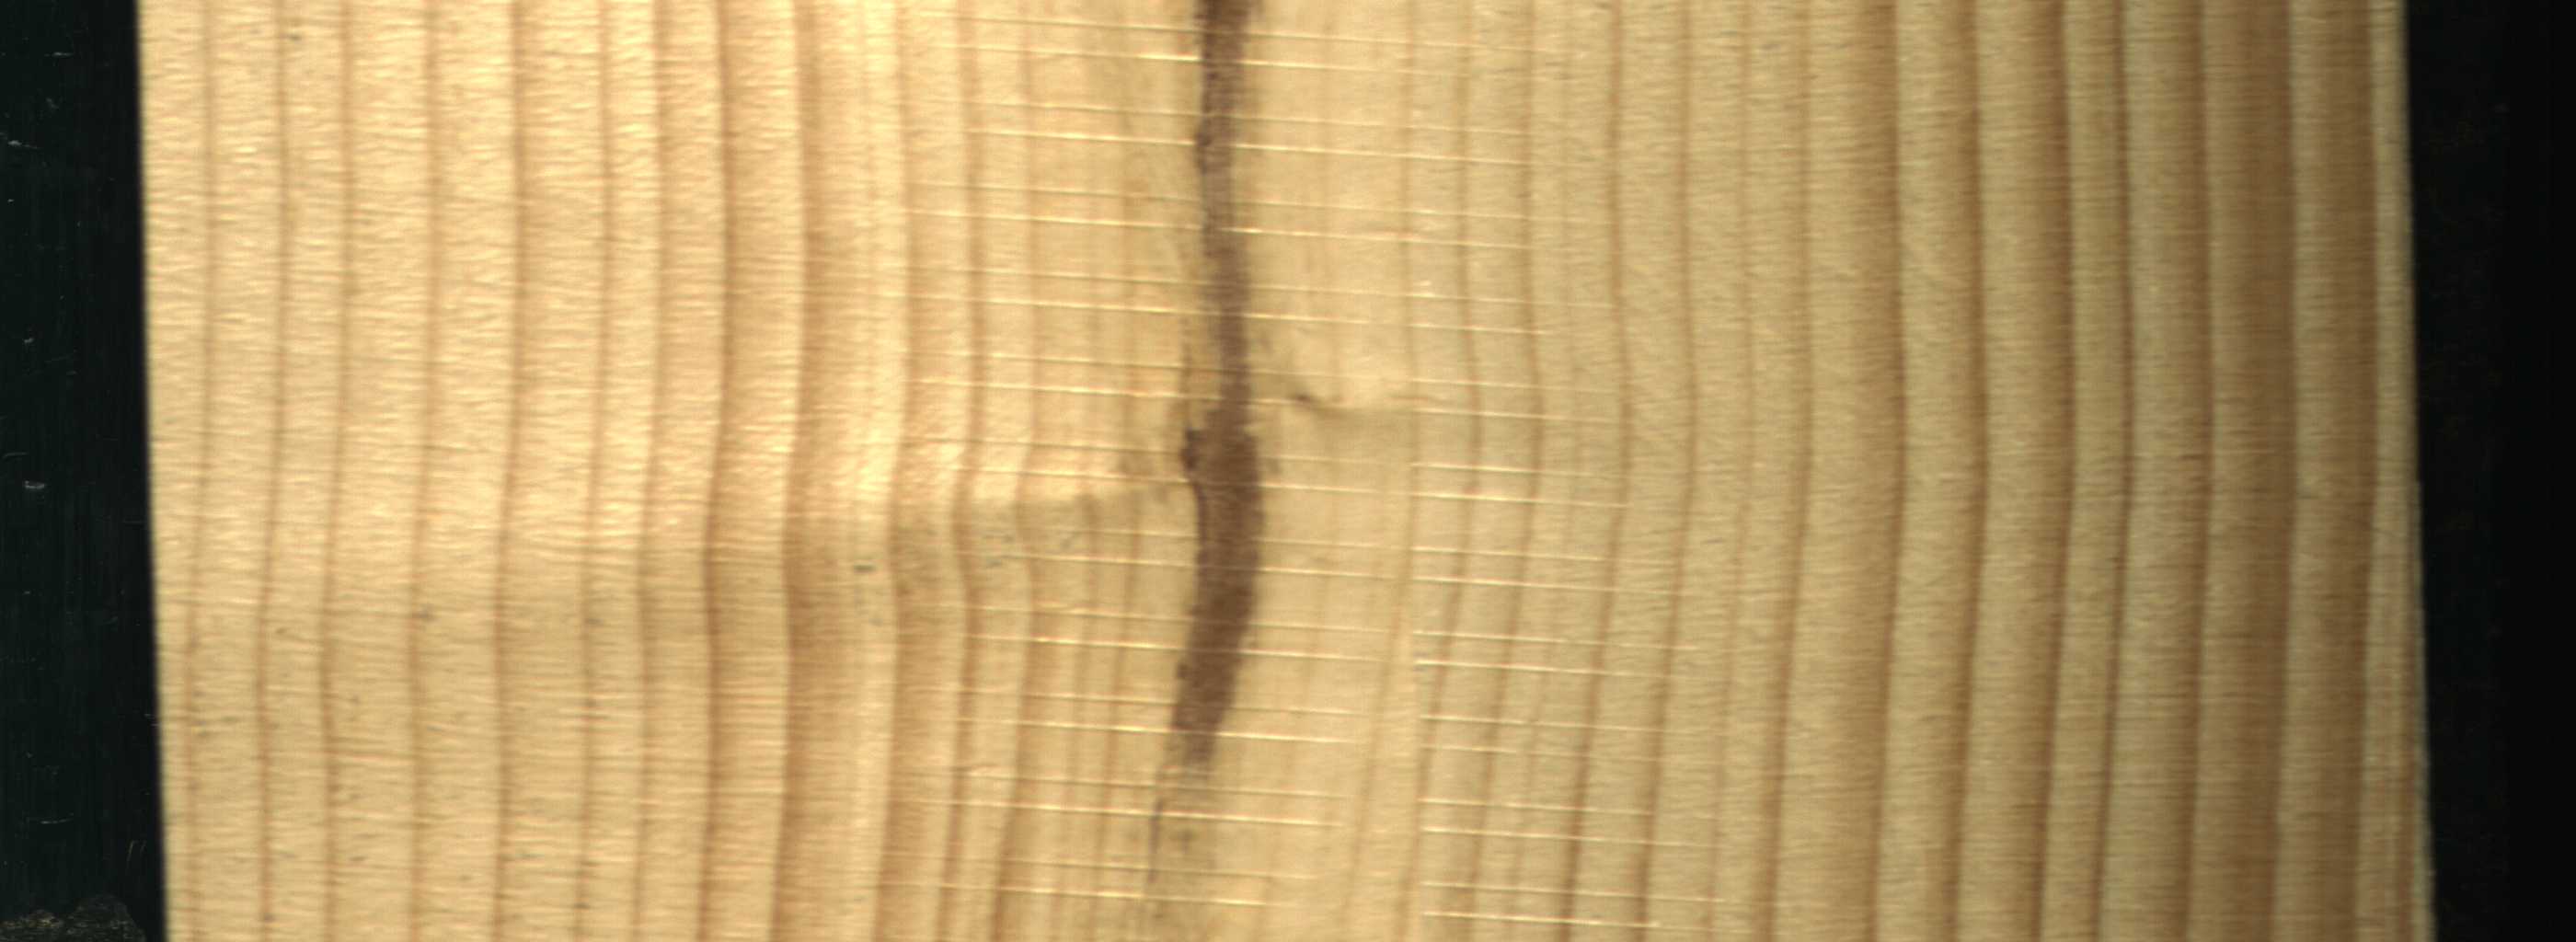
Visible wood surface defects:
Marrow